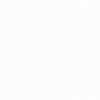
Label: dusty